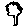
Label: tree